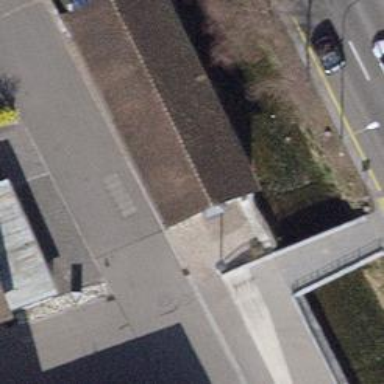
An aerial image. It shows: Bicycle parking area with wall loops.